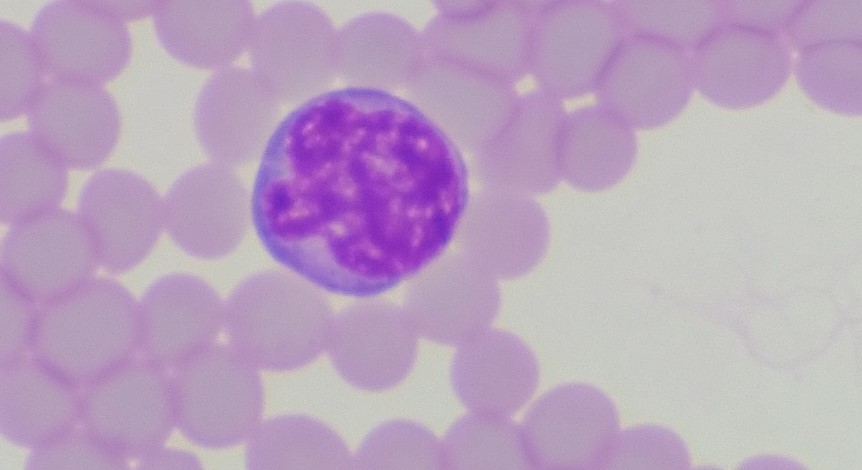
White blood cell type: Lymphocyte